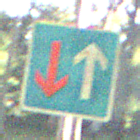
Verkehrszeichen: VorrangVorGegenverkehr
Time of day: MorningAfternoon
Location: Outdoor (Nature)
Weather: Clear
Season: NotSpecified
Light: Natural